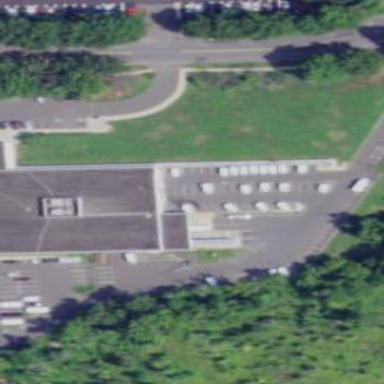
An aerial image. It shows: Post office building.